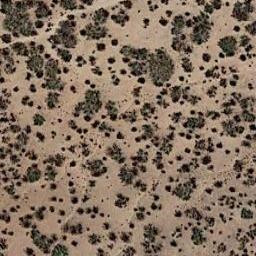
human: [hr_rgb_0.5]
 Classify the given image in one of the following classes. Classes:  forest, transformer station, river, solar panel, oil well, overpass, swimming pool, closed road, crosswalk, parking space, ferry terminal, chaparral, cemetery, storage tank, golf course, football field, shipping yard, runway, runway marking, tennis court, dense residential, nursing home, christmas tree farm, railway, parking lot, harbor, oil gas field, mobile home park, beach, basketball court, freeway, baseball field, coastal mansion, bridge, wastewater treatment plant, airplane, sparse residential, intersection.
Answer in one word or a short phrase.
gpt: chaparral